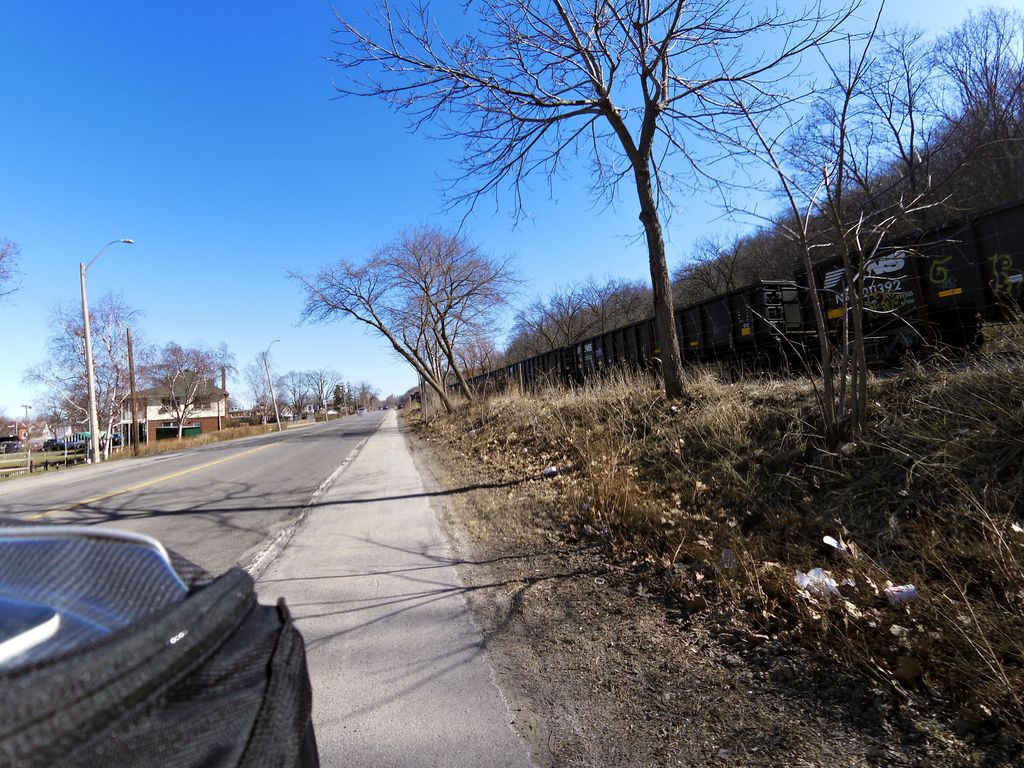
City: hamilton